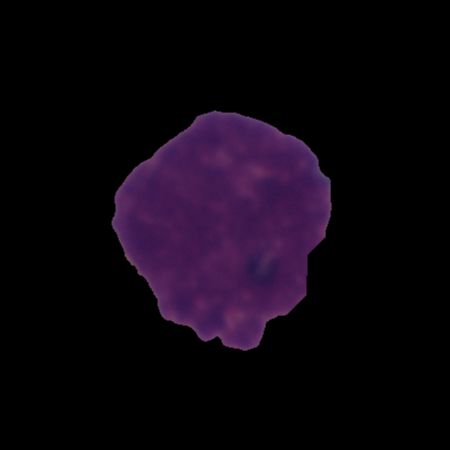
Label: cancer